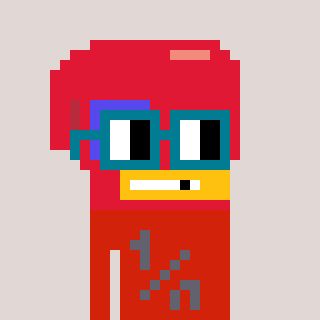
a pixel art character with square dark green glasses, a boxing glove-shaped head and a red-colored body on a warm background